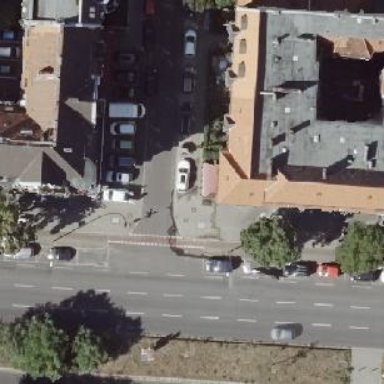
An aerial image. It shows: Residential road with asphalt surface. It has sidewalks on both sides and opposite cycleway.